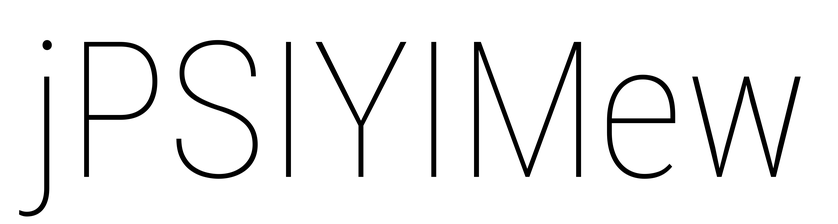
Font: Roboto_Condensed_Thin